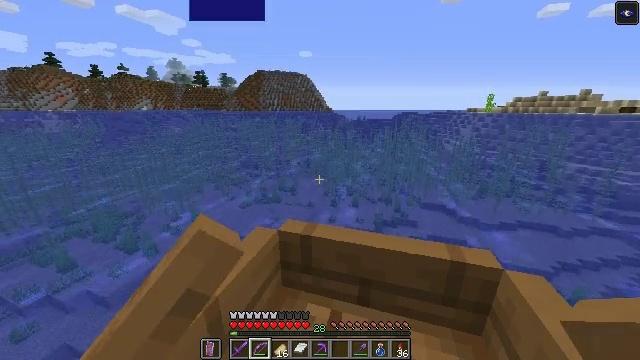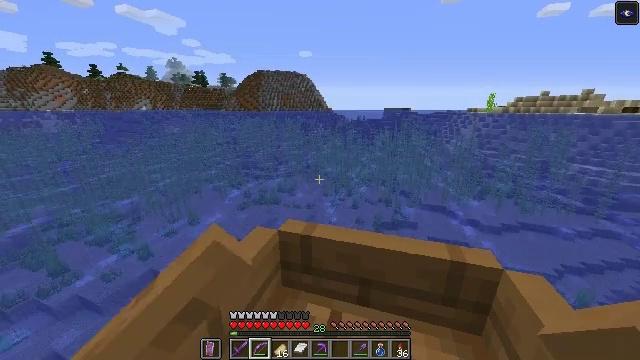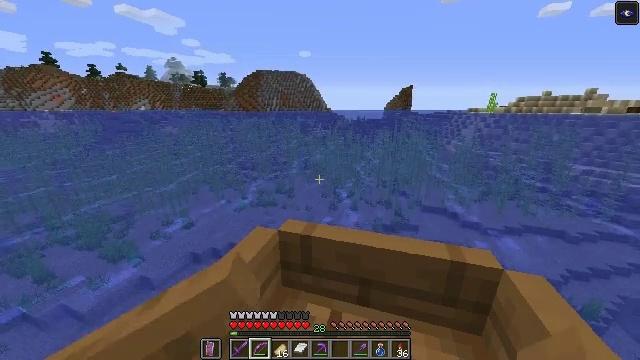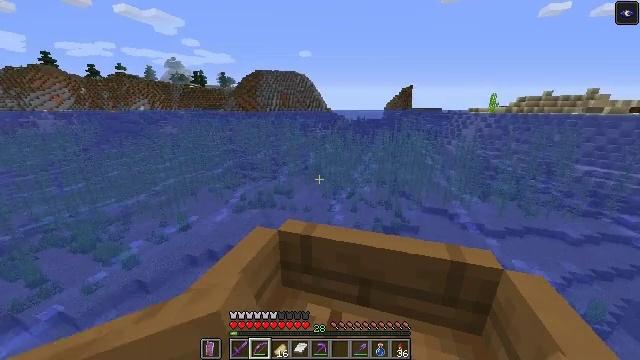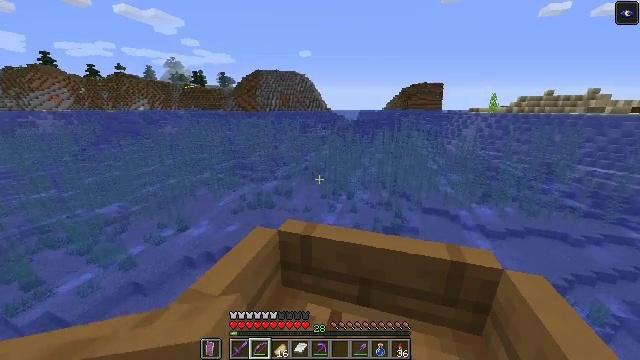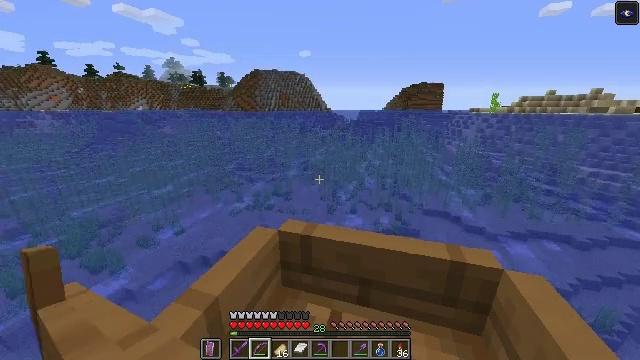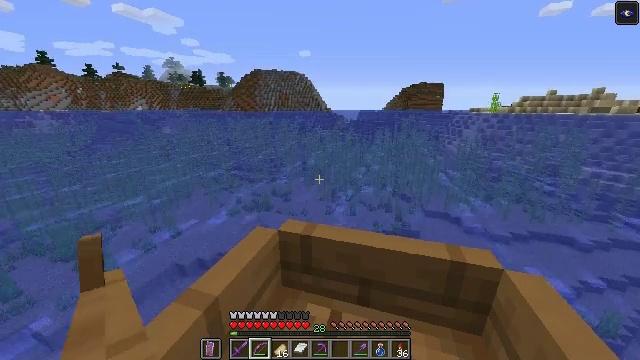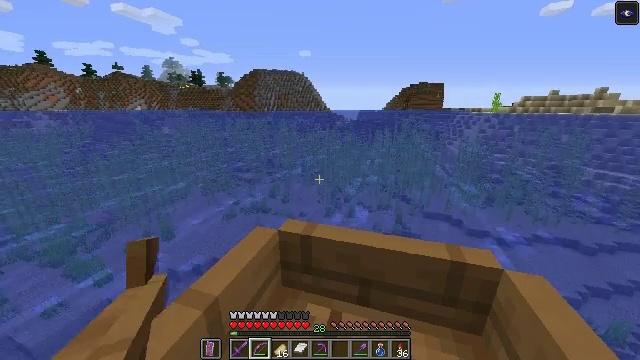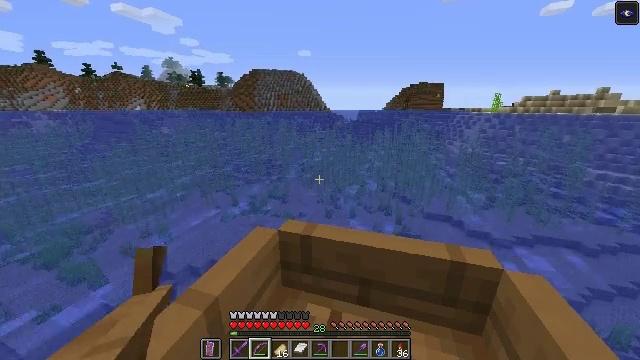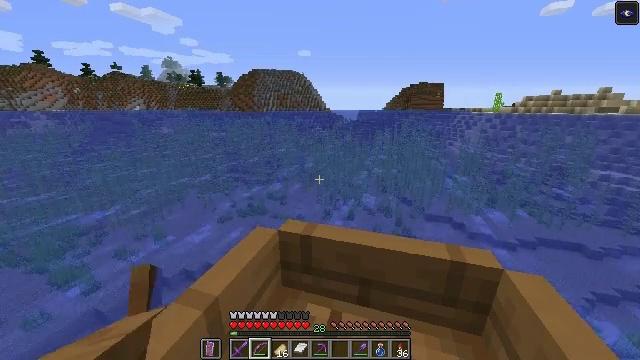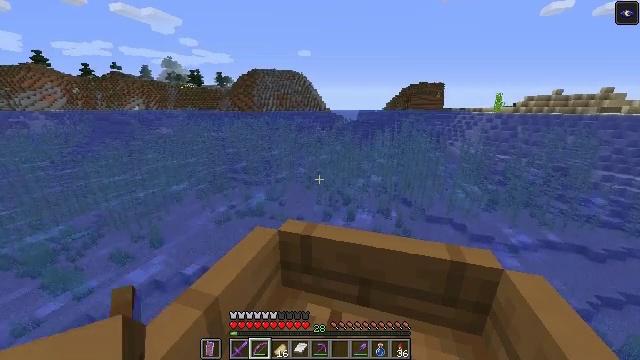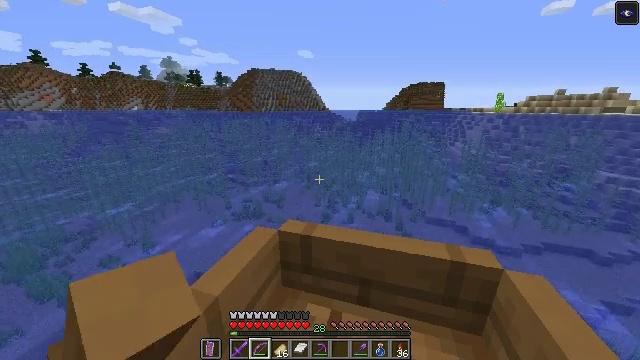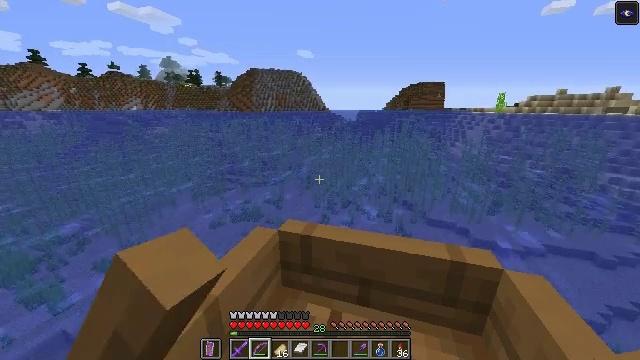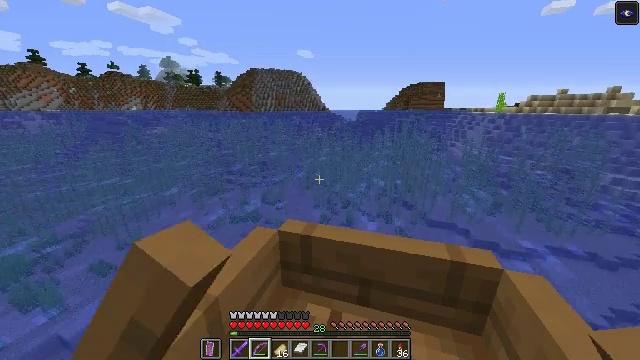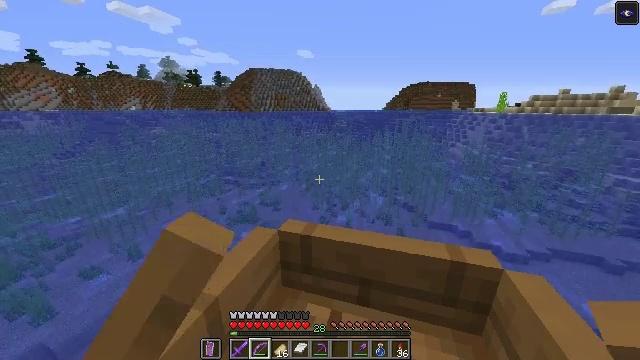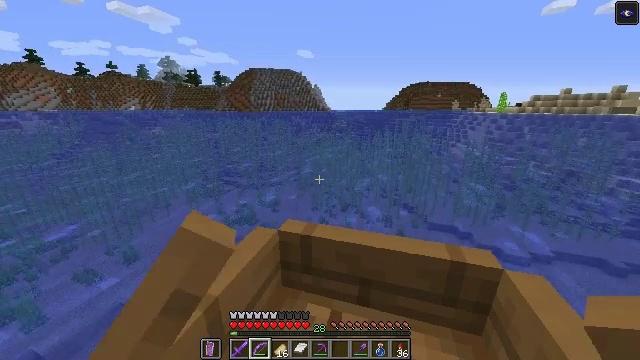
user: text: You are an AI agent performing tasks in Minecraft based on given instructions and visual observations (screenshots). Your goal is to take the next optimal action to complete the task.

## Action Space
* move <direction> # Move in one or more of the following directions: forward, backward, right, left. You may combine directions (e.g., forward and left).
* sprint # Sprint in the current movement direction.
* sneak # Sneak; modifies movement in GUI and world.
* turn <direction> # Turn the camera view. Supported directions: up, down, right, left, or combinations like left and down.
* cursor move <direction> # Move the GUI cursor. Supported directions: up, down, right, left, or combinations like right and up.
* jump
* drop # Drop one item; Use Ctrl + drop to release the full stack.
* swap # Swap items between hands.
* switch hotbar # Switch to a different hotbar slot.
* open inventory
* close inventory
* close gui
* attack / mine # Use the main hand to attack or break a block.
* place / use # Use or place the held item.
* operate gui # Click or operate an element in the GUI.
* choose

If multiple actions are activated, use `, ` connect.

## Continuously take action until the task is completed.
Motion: motion action
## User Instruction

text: Trim the tree by mining oak leaves.
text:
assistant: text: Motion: move forward, sprint
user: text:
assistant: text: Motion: move forward, sprint
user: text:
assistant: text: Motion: move forward, sprint
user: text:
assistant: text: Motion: move forward, sprint
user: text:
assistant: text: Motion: move forward, sprint
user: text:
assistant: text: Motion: move forward, sprint
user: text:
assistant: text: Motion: move forward, sprint
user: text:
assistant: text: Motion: move forward, sprint
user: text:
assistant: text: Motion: move forward, sprint
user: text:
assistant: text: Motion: move forward, sprint
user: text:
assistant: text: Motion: move forward, sprint
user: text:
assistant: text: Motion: move forward, sprint
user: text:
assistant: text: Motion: move forward, sprint
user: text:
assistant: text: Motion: move forward, sprint
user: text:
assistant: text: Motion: move forward, sprint
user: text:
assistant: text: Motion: move forward, sprint
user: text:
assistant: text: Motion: move forward, sprint
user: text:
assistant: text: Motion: move forward, sprint
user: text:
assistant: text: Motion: move forward, sprint
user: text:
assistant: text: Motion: move forward, sprint
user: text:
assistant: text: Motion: move forward, sprint
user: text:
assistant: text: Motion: move forward, sprint
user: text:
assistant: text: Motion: move forward, sprint
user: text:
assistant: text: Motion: move forward, sprint
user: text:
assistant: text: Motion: move forward, sprint
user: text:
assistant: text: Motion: move forward, sprint
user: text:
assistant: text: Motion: move forward, sprint
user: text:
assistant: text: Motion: move forward, sprint
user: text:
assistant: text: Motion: move forward, sprint
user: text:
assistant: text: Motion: move forward, sprint